Question: as many people I'm trying to follow <URL> without success.
The simple error is:
'''
The import com.google.example.games.basegameutils.BaseGameActivity cannot be resolved
'''
BaseGameUtils is set as library and it imports the google-play-services without errors.
My test project imports the BaseGameUtils library without errors, infact if I try to import the generic library I have no error
'''
import com.google.example.games.basegameutils.*; -> no error!
'''
In the folder
'''
workspace\BaseGameUtils\gen\com\google\example\gamesasegameutils
'''
there are only two files: 'BuildConfig.java' and 'R.java'.
The BaseGameActivity.java file is present only in the folder
'''
workspace\BaseGameUtils\java\com\google\example\gamesasegameutils
'''
with other two files 'GameHelper.java' and 'GameHelperUtils.java'.
How can I resolve the problem? A simple 'Clean -> Build' has no effect.
Thank you
.: EDIT :.

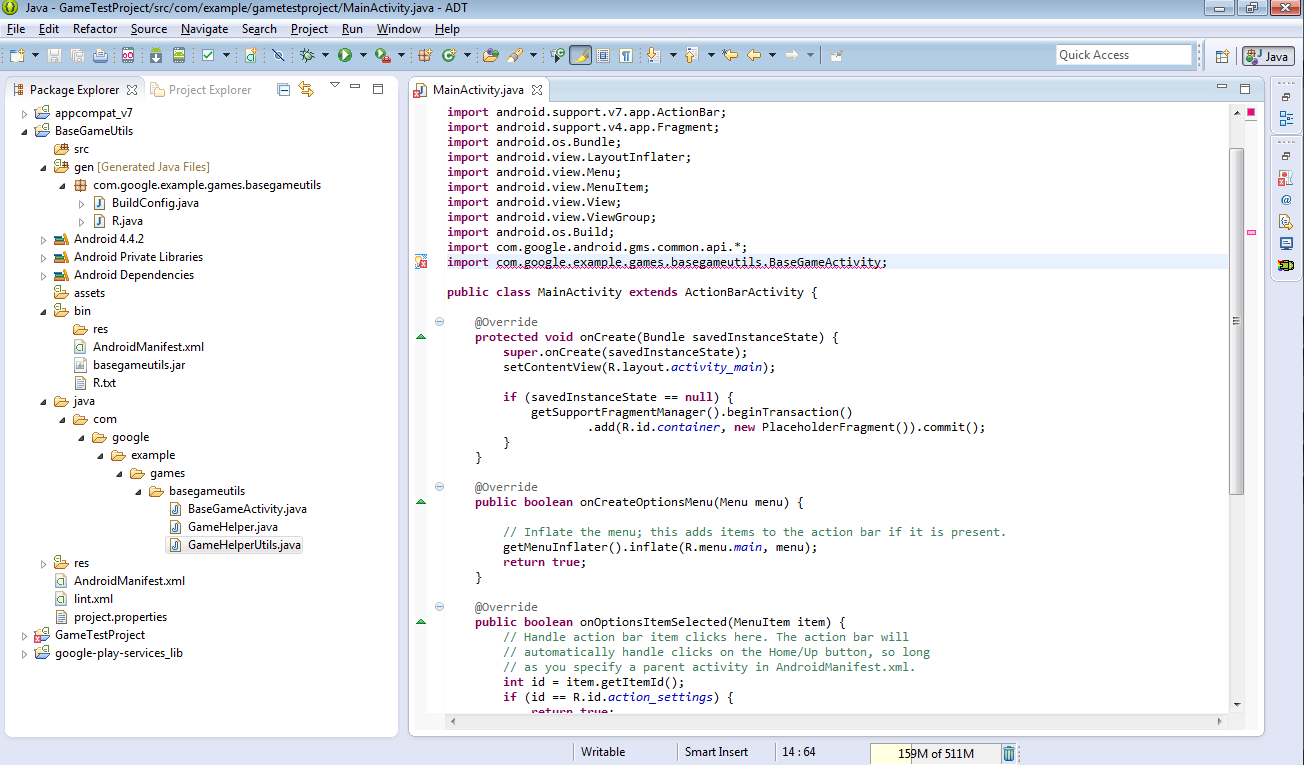
Answer: You need to use 'BaseGameUtils' located at 'eclipse_compat/libraries/BaseGameUtils' instead of 'BasicSamples/libraries/BaseGameUtils'. Since the 'eclipse_compat' directory is no more available in the <URL>.